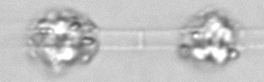
Label: Leptocylindrus_mediterraneus